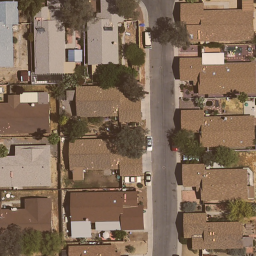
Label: denseresidential